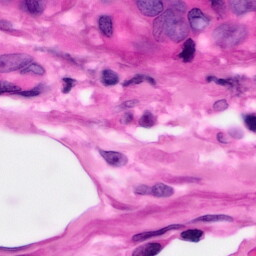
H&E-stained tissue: Pancreatic